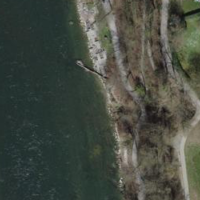
EUNIS habitat code: 15
Species observed at this site:
Fagus sylvatica
Plantago major